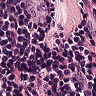
Metastatic tissue present: no